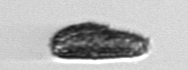
Label: Pseudochattonella_farcimen